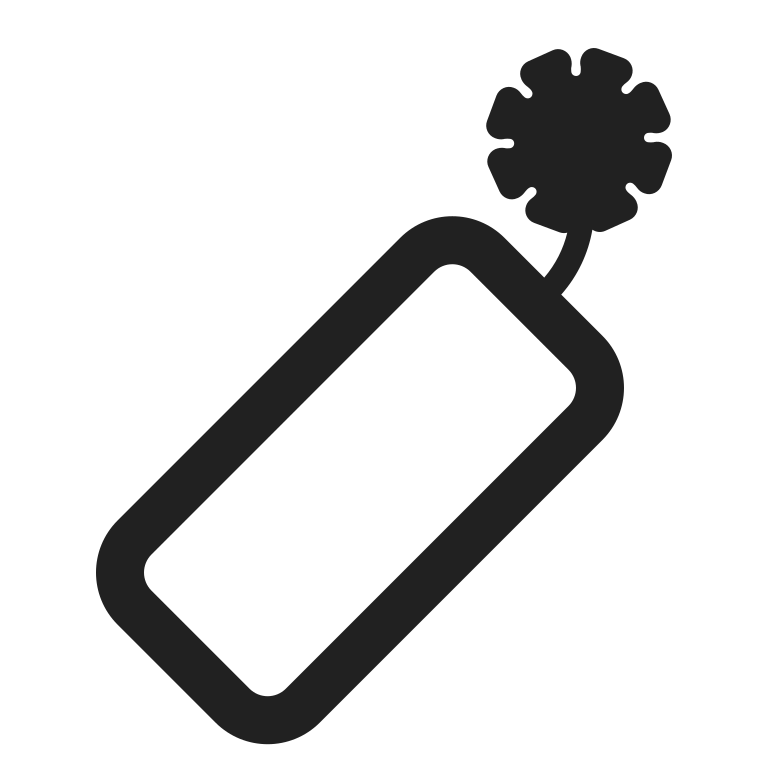
firecracker high contrast